Question: I am trying to use maven release plugin to make a release of my multi-module project. when i execute
mvn release:prepare
i get following error
'''
ERROR] Failed to execute goal org.apache.maven.plugins:maven-release-plugin:2.0:prepare (default-cli) on project sample-packt-serverside: Execution defau
t-cli of goal org.apache.maven.plugins:maven-release-plugin:2.0:prepare failed: String index out of range: -1 -> [Help 1]
'''
then i tried to execute
mvn -e -X release:prepare
then i see the following output on the console
could anybody help me to resolve this isssue.

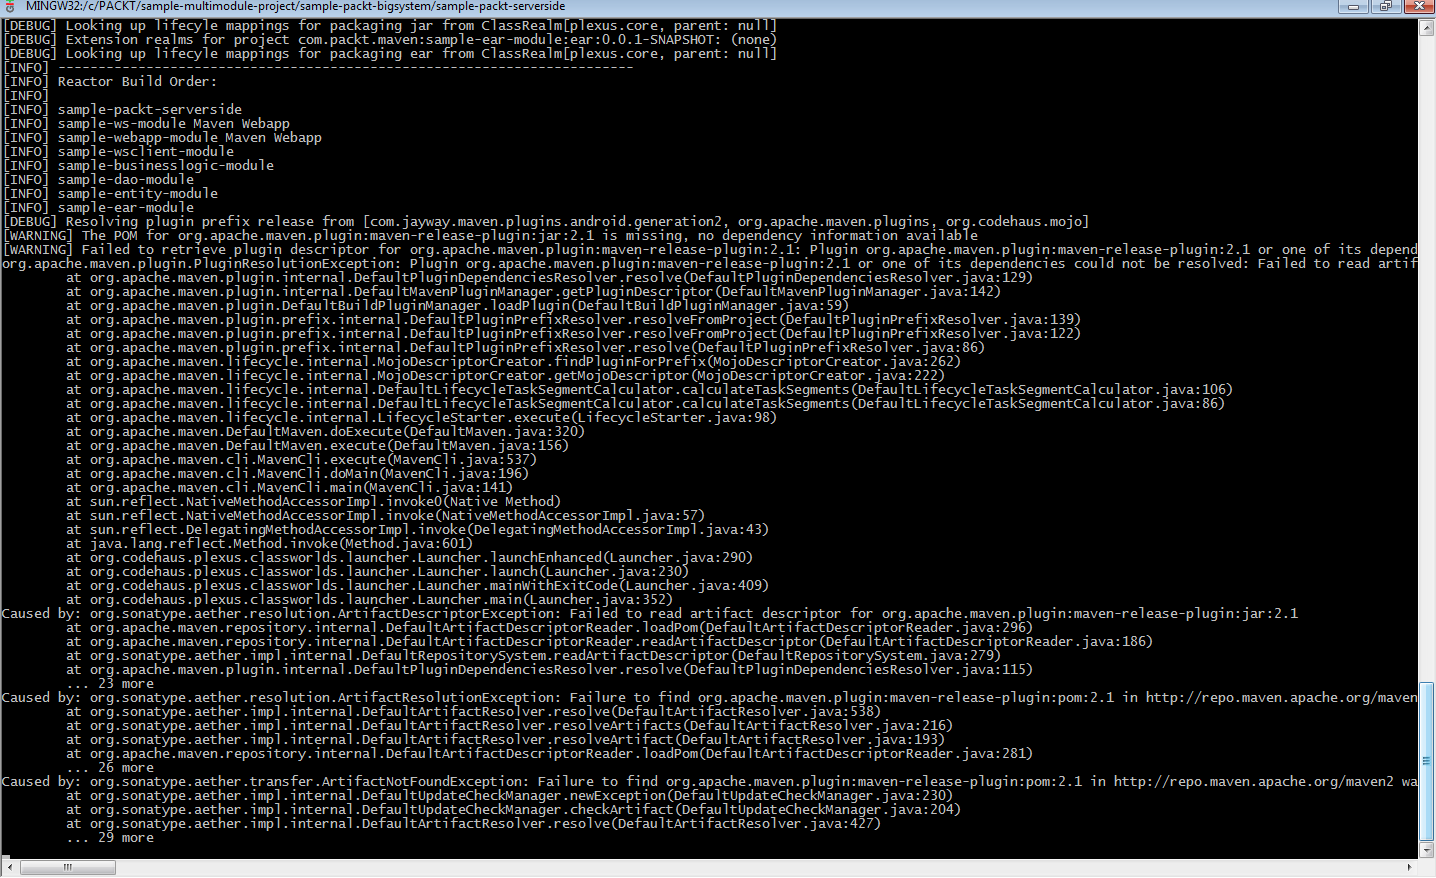
Answer: You're missing the trailing letter 's' in 'groupId' of the plugin. Correct declaration should be:
'''
<dependency>
<groupId>org.apache.maven.plugins</groupId>
<artifactId>maven-release-plugin</artifactId>
<version>2.1</version>
</dependency>
'''
I'd also consider upgrading to a fresher version. As far as I can see, current version is 2.4.1.